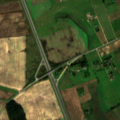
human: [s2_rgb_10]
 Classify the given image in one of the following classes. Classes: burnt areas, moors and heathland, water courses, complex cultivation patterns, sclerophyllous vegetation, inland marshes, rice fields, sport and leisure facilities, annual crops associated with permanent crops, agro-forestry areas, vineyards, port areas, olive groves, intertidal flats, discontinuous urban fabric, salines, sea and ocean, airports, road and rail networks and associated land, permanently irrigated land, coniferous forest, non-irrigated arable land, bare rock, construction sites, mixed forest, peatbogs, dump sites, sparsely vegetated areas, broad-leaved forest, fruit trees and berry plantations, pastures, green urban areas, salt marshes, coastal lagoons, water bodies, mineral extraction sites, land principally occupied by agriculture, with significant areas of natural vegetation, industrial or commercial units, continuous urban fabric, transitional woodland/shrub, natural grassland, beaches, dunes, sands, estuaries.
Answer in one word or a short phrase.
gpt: non-irrigated arable land, pastures, complex cultivation patterns, mixed forest